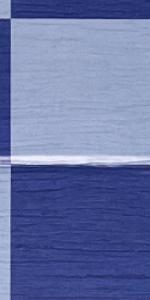
Label: Empty